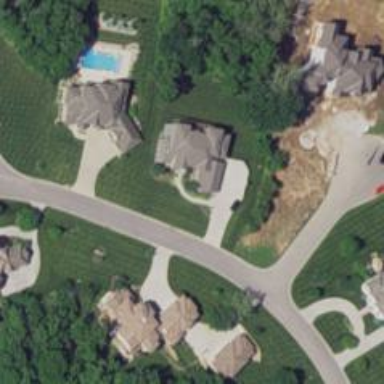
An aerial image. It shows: Driveway leading to service road.